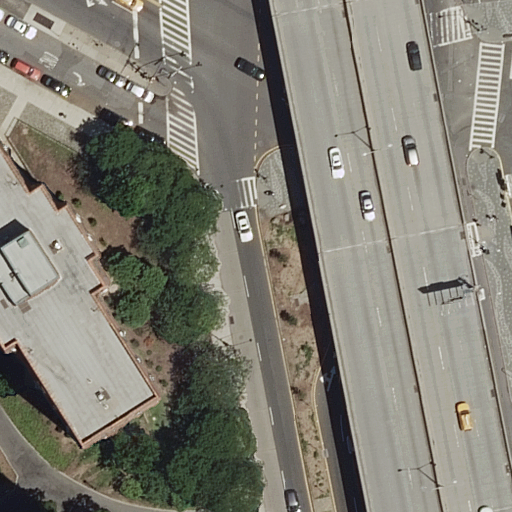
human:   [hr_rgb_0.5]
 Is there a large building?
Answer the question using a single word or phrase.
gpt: yes

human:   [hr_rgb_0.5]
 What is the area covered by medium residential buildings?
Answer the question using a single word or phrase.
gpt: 0m2

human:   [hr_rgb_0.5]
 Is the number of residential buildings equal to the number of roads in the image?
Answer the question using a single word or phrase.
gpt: no

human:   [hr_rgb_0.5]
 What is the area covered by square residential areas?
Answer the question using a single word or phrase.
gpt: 0m2

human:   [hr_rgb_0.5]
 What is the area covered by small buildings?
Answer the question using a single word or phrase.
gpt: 0m2

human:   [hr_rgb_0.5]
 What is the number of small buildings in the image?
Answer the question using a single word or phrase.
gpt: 0

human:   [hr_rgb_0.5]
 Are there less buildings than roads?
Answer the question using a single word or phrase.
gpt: yes

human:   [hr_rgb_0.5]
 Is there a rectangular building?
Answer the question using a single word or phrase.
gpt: no

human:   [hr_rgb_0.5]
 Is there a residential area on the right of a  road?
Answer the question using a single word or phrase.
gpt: no

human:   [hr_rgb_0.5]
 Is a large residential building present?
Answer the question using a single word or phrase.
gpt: yes

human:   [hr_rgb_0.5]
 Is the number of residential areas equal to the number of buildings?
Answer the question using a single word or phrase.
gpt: yes

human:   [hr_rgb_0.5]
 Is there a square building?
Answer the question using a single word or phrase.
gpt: no

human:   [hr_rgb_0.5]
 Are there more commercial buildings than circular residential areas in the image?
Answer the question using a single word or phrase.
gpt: no

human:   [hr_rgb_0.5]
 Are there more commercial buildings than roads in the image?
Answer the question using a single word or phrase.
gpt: no

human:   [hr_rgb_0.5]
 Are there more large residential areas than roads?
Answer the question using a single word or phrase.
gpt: no

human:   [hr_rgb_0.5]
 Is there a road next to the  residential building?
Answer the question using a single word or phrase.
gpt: yes

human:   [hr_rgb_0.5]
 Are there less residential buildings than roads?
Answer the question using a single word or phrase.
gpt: yes

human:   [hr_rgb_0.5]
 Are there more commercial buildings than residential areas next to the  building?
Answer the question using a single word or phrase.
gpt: no

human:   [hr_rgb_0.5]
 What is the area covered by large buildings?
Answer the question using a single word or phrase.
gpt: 916m2

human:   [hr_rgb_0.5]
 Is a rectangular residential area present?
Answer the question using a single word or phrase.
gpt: yes

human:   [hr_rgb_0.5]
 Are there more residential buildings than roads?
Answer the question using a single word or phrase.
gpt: no

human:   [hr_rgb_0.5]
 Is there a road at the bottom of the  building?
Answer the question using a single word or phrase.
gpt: yes

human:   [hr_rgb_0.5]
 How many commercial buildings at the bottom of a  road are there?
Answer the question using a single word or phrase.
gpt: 0

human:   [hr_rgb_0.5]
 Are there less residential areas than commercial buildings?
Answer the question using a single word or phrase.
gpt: no

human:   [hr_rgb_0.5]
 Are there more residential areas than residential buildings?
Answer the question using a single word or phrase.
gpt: no

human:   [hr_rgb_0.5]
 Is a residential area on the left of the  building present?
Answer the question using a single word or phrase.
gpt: yes

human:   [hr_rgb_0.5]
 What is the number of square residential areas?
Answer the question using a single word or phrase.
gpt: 0

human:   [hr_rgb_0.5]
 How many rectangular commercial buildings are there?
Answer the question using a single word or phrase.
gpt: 0

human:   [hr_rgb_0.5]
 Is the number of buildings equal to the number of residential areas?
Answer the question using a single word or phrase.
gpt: yes

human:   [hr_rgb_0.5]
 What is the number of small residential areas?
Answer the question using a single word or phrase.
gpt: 0

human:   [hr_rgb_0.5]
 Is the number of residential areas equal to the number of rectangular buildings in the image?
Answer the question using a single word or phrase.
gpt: no

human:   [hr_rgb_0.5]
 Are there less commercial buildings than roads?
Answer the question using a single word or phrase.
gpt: yes

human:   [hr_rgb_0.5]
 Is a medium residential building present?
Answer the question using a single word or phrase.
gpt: no

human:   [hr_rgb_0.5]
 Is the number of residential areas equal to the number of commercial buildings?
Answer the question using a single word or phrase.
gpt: no

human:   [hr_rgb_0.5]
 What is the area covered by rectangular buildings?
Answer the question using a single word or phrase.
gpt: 0m2

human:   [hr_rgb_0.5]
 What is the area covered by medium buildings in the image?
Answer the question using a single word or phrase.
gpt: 0m2